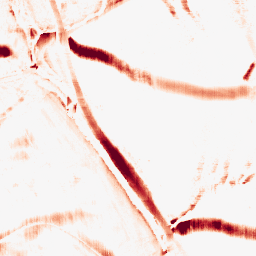
Category: morphological
Decomposition family: morphological_rect
Decomposition parameters: operation: opening
width: 10
height: 20
Upsampling method: lanczos
Upsampling parameters: scale: 8
Upsampling scale: 8